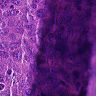
Metastatic tissue present: yes